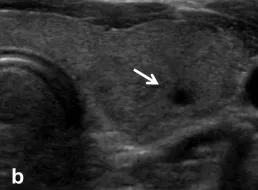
(b) A 0.4 x 0.3cm sized hypoechoic nodule (arrow) in the left thyroid.
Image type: radiology (ultrasound)